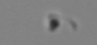
Label: detritus